Field crop: maize
Growth stage: 2
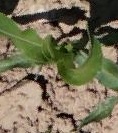
Species: maize